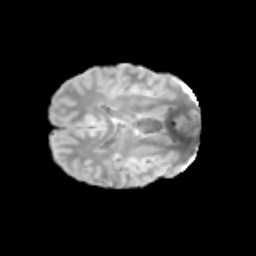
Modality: T2w
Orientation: axial
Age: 13
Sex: male
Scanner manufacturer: siemens
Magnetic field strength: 3 T
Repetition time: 3.8 s
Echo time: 0.07 s